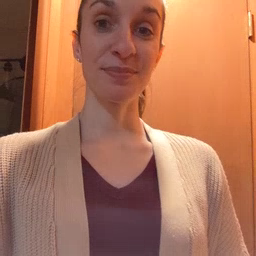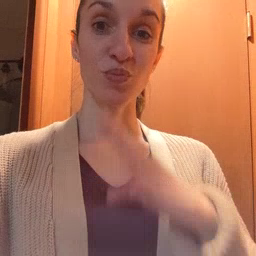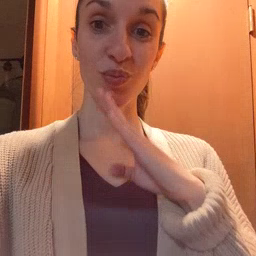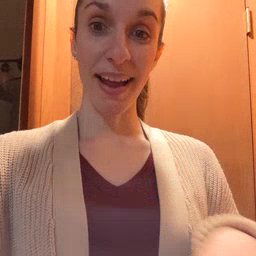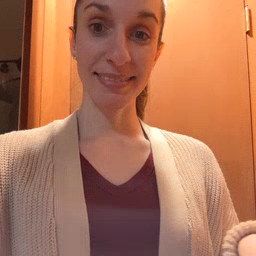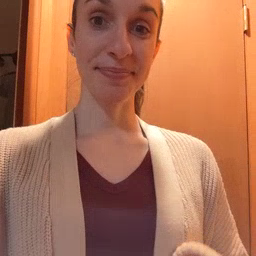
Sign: quiet